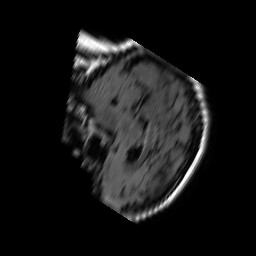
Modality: FLAIR
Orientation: sagittal
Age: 19
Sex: female
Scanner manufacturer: philips
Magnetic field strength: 1.5 T
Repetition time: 5.957 s
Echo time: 0.12 s